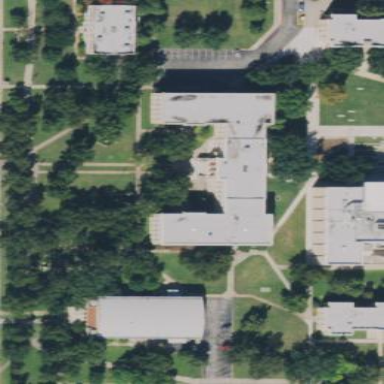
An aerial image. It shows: Public university building.